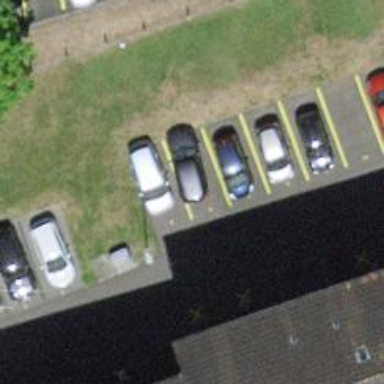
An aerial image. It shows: Street-side parking area.